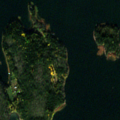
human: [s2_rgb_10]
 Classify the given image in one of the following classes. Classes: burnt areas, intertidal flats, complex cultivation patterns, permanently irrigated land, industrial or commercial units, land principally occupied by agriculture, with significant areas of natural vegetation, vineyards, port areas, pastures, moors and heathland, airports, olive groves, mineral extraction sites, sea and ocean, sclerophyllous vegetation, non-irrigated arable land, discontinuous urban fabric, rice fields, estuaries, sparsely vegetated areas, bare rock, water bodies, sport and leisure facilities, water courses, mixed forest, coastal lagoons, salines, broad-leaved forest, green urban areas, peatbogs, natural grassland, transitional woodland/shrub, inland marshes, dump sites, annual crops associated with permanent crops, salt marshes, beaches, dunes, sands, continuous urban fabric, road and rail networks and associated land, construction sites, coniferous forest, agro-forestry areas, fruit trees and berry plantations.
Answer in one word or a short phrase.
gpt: coniferous forest, transitional woodland/shrub, sea and ocean